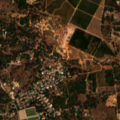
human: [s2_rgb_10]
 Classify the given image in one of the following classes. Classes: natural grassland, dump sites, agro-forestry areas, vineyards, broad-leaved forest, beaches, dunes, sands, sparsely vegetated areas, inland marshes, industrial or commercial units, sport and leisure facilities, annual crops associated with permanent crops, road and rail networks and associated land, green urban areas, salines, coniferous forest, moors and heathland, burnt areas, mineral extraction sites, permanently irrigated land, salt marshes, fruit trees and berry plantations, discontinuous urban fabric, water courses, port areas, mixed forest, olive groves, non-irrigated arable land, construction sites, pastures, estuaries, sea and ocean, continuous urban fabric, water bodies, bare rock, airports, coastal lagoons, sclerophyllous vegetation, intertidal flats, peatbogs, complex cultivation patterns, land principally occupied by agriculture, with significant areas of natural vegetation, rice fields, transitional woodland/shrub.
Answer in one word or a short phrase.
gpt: permanently irrigated land, fruit trees and berry plantations, annual crops associated with permanent crops, complex cultivation patterns, land principally occupied by agriculture, with significant areas of natural vegetation